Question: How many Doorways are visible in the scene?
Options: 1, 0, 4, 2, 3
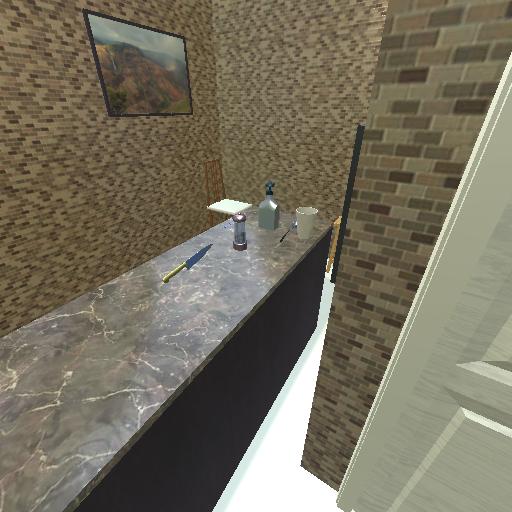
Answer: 1